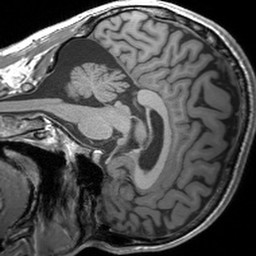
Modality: T1w
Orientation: sagittal
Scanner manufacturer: siemens
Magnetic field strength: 3 T
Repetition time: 1.54 s
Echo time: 0.00234 s